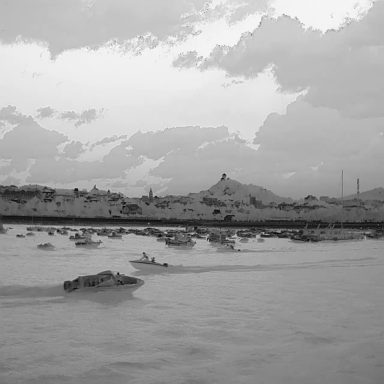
There are 14 canoes in the infrared image.